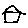
Label: house